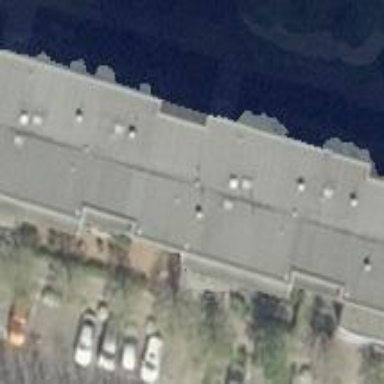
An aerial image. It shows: Apartment building with flat roof.